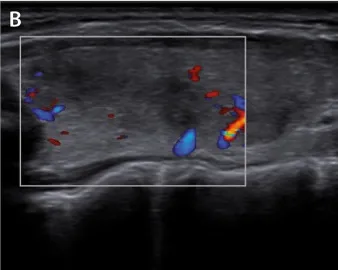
Thyroid ultrasound. (C)
Case 2: transverse view of the right thyroid lobe with a distinct hypoechoic area (arrow).
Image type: radiology (ultrasound)